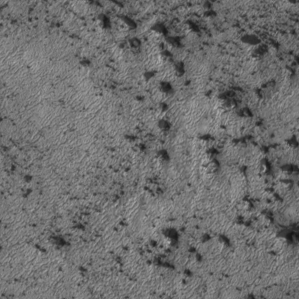
Label: frost